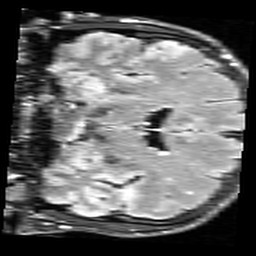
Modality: FLAIR
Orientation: coronal
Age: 60
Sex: male
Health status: healthy
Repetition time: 12 s
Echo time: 0.095 s